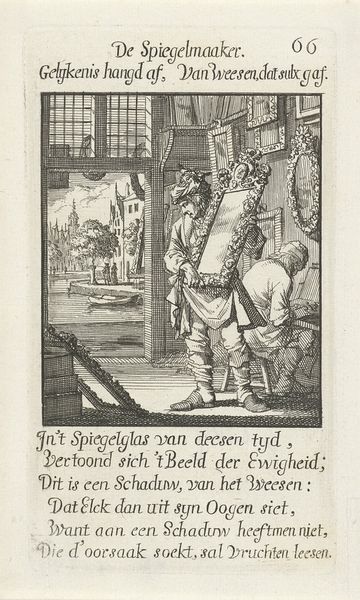
Titel: Spiegelmaker
Künstler: Jan Luyken
Standort: Amsterdam
Institution: Rijksmuseum
Schlagwörter: holland, niederlande, blatt, druck, seite, anleitung, dänemark, spiegelmacher